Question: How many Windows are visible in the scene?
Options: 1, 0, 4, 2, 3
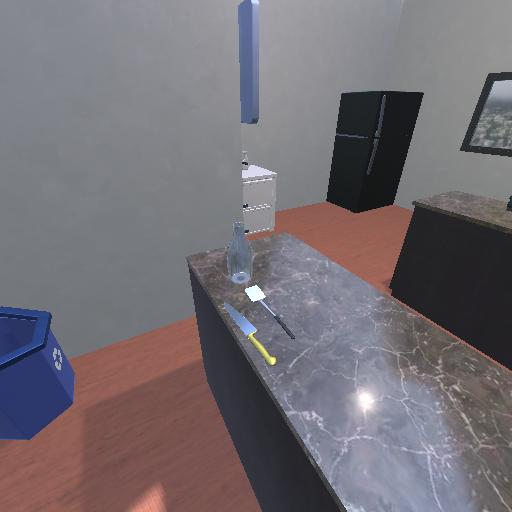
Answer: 1